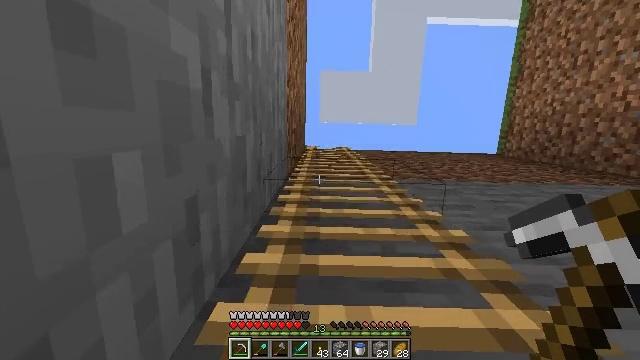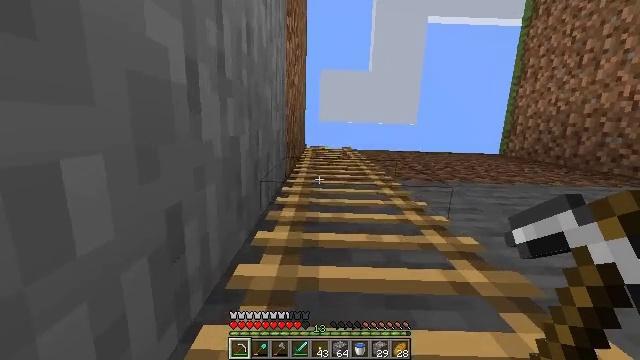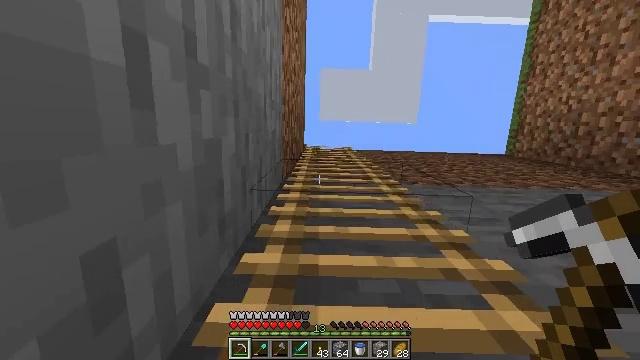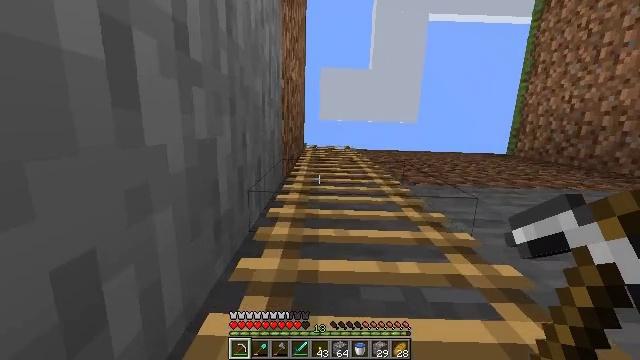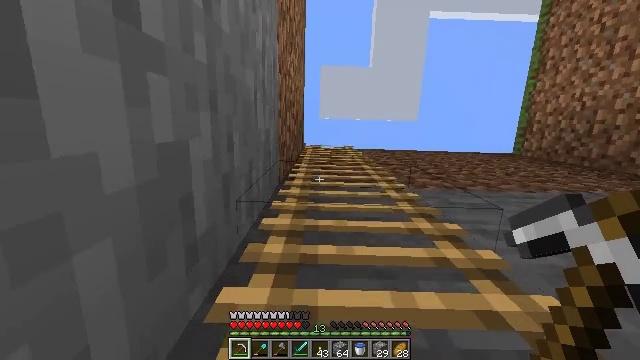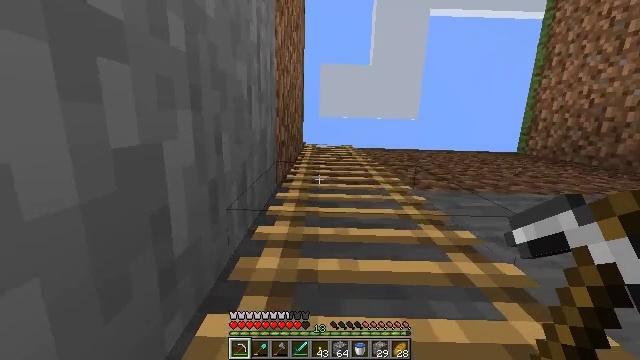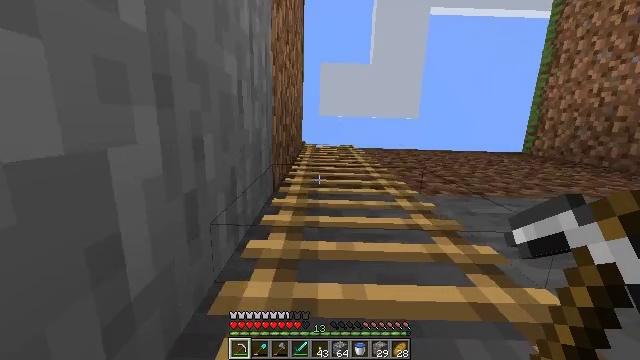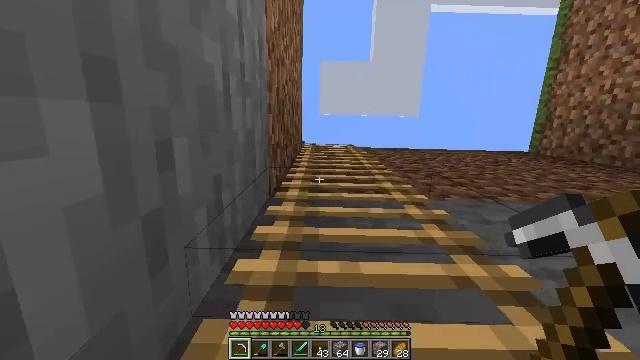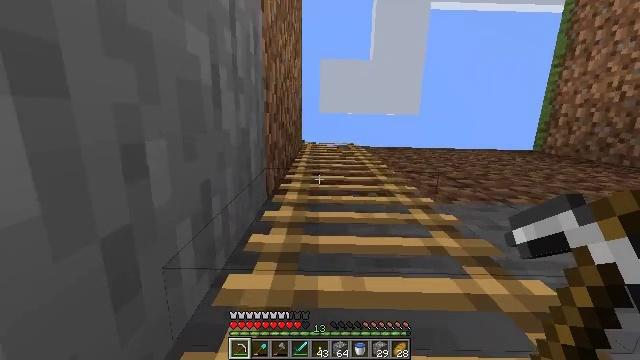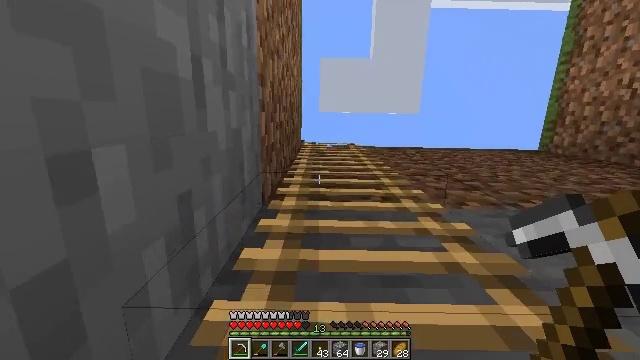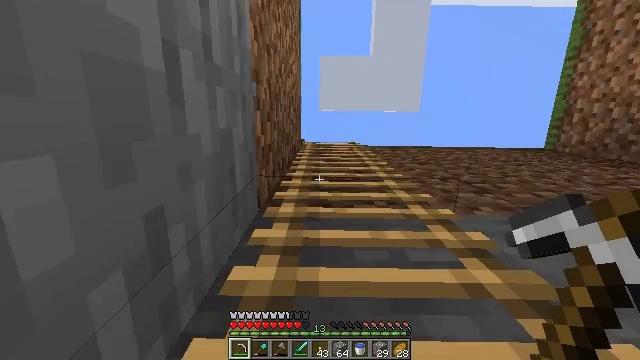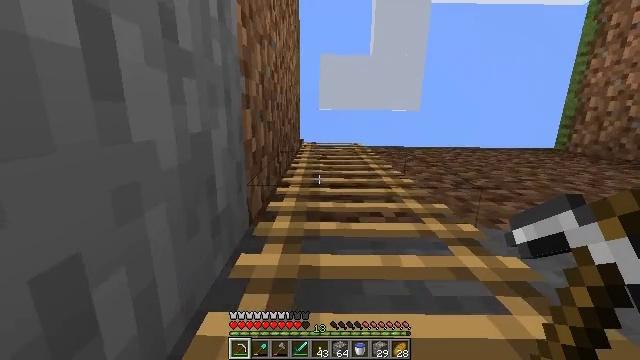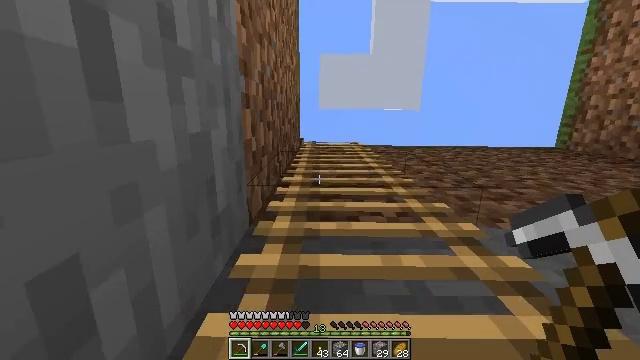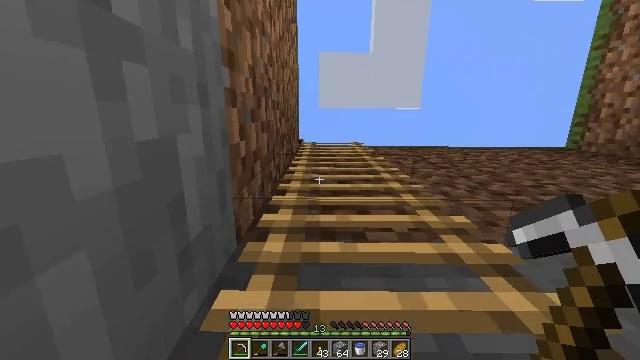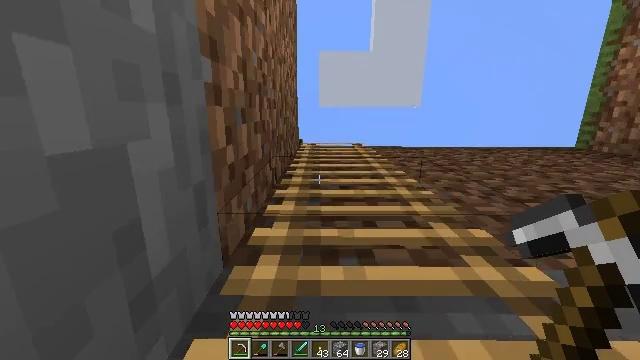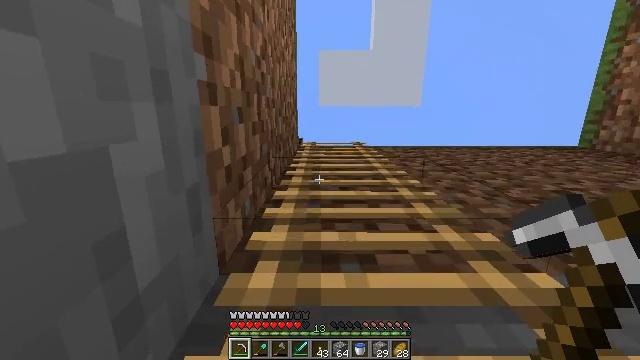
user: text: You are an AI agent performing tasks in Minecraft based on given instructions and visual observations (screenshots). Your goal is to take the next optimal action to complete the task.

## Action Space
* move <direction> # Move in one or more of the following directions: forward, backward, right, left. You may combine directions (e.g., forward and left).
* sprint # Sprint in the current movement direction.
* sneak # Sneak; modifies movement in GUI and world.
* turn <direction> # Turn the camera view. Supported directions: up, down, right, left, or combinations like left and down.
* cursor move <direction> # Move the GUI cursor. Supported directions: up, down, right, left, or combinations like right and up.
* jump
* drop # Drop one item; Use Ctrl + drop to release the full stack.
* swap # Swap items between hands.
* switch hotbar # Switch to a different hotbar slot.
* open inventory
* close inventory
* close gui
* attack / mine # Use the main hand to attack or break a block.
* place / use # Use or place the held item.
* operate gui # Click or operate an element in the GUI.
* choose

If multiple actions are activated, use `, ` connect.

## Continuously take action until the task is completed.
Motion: motion action
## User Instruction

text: Harvest carrots from the farmland.
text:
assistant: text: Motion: move forward, jump
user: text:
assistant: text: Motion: move forward, jump
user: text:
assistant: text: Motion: move forward, jump
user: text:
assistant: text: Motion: move forward, jump
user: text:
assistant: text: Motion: move forward, jump
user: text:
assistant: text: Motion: move forward, jump
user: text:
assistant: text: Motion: move forward, jump
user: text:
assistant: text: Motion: move forward, jump
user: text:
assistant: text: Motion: move forward, jump
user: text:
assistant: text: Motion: move forward, jump
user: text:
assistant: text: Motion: move forward, jump
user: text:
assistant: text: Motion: move forward, jump
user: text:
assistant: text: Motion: move forward, jump
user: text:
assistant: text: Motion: move forward, jump
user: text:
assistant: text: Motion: move forward, jump
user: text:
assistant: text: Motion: move forward, jump
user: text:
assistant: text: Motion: move forward, jump
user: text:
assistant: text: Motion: move forward, jump
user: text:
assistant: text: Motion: move forward, jump
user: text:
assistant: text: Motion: move forward, jump
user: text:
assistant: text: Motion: move forward, jump
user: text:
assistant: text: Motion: move forward, jump
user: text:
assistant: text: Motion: move forward, jump
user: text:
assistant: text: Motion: move forward, jump
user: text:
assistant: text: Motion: move forward, jump
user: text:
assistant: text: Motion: move forward, jump
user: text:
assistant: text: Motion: move forward, jump
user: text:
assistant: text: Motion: move forward, jump
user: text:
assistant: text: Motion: move forward, jump
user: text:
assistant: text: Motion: move forward, jump